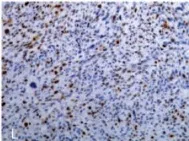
Histopathological and immunohistochemical examination images for the surgical specimen. L, Specimen after the third surgery, Ki-67 proliferation index 45%, x10. H & E = hematoxylin and eosin, SMA = smooth muscle actin.
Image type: pathology (immunostaining)